Question: Is it possible to log all the transformations in SSIS? I have a custom logging solution which logs the data for each of the control flow element. But I would like to do so at the transformation level if it is possible. If not, thats ok...but I'd still like to know if its possible or not.
For example, if the package was to fail at the lookup, could I have the exact reason for why it failed and what data it failed on? Additionally, the outputs of the Source, Derived column and etc.

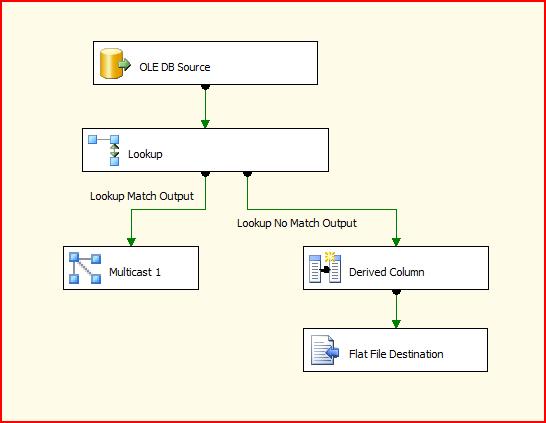
Answer: I found answer to this. On the canned logging (that comes along with SSIS) you can select a property called "PipeLineComponentTime". This gives the component wise execution time in milliseconds. Only thing is, you will have to filter out the information from your tables because of the amount of log that this would generate.